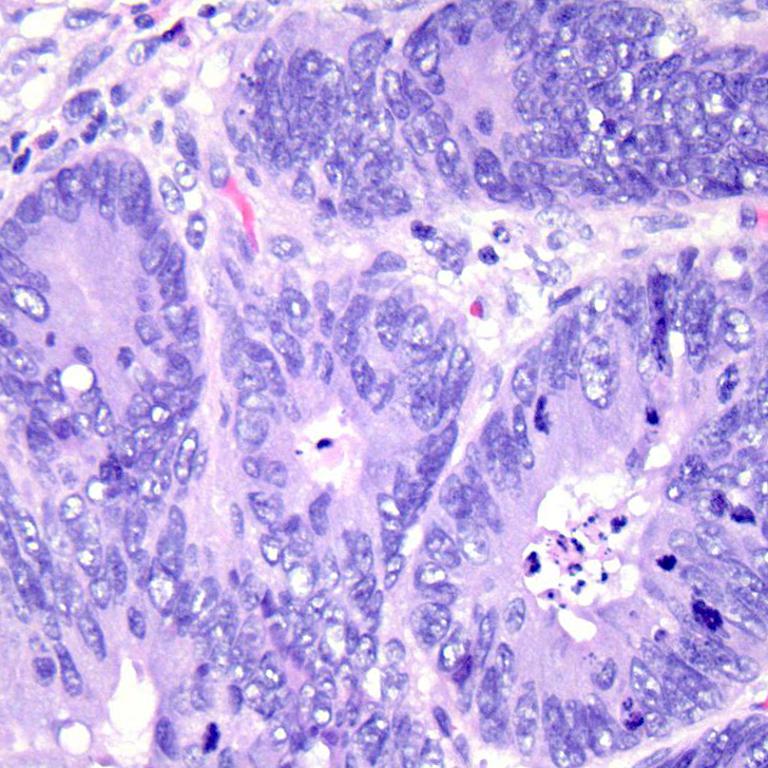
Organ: colon
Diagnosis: adenocarcinomas